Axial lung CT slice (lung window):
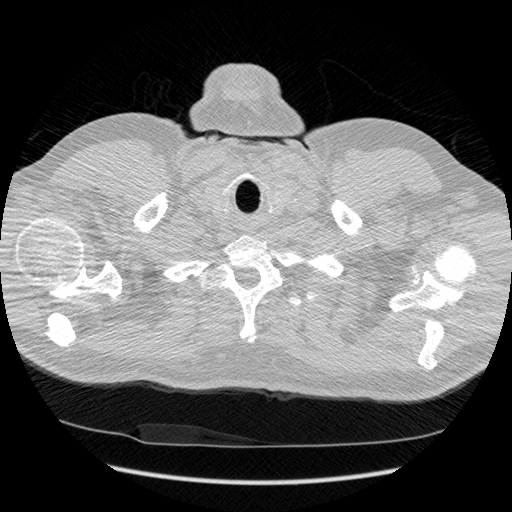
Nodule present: no